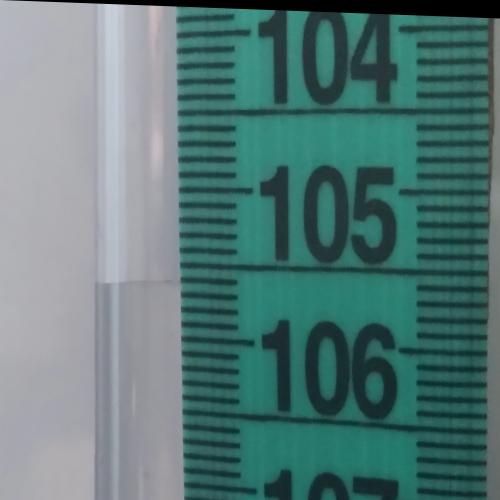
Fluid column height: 105.6 cm